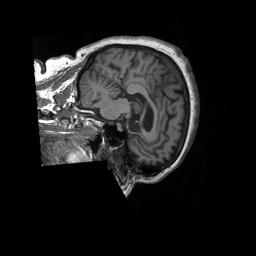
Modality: T1w
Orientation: sagittal
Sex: female
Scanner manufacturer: siemens
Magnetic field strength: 3 T
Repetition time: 2.3 s
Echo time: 0.00226 s